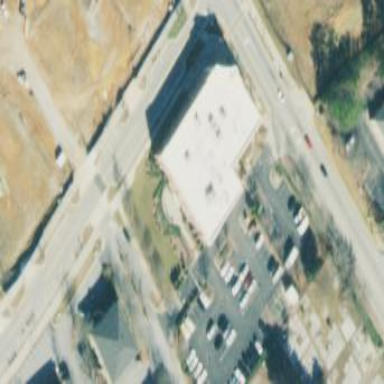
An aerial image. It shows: Police building.